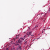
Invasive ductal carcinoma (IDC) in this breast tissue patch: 0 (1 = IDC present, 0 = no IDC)